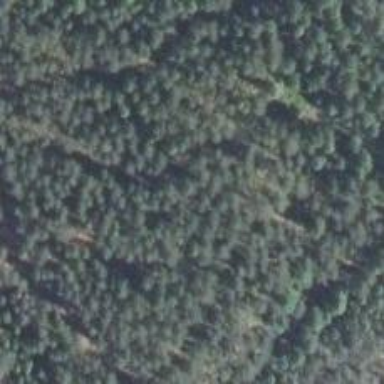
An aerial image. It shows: Woodland consisting mainly of needle-leaved trees.